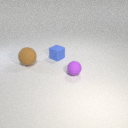
small purple rubber sphere in front of small blue rubber cube